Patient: sex M, age 29
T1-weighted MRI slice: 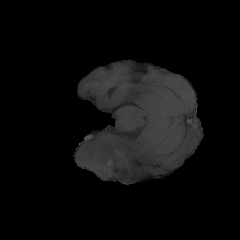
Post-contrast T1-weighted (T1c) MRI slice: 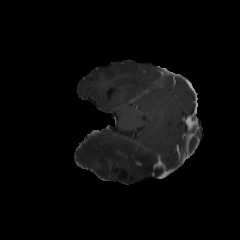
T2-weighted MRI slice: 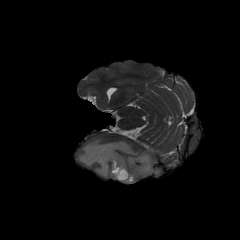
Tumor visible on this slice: yes
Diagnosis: Astrocytoma, IDH-mutant
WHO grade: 4